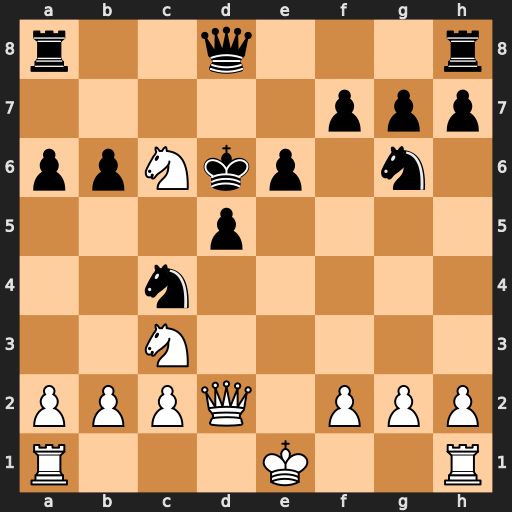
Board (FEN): r2q3r/5ppp/ppNkp1n1/3p4/2n5/2N5/PPPQ1PPP/R3K2R
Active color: w
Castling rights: KQ
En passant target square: -
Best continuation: Nxd8 Nxd2 Nxf7+ Ke7 Nxh8